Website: apple-inc
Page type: receipt
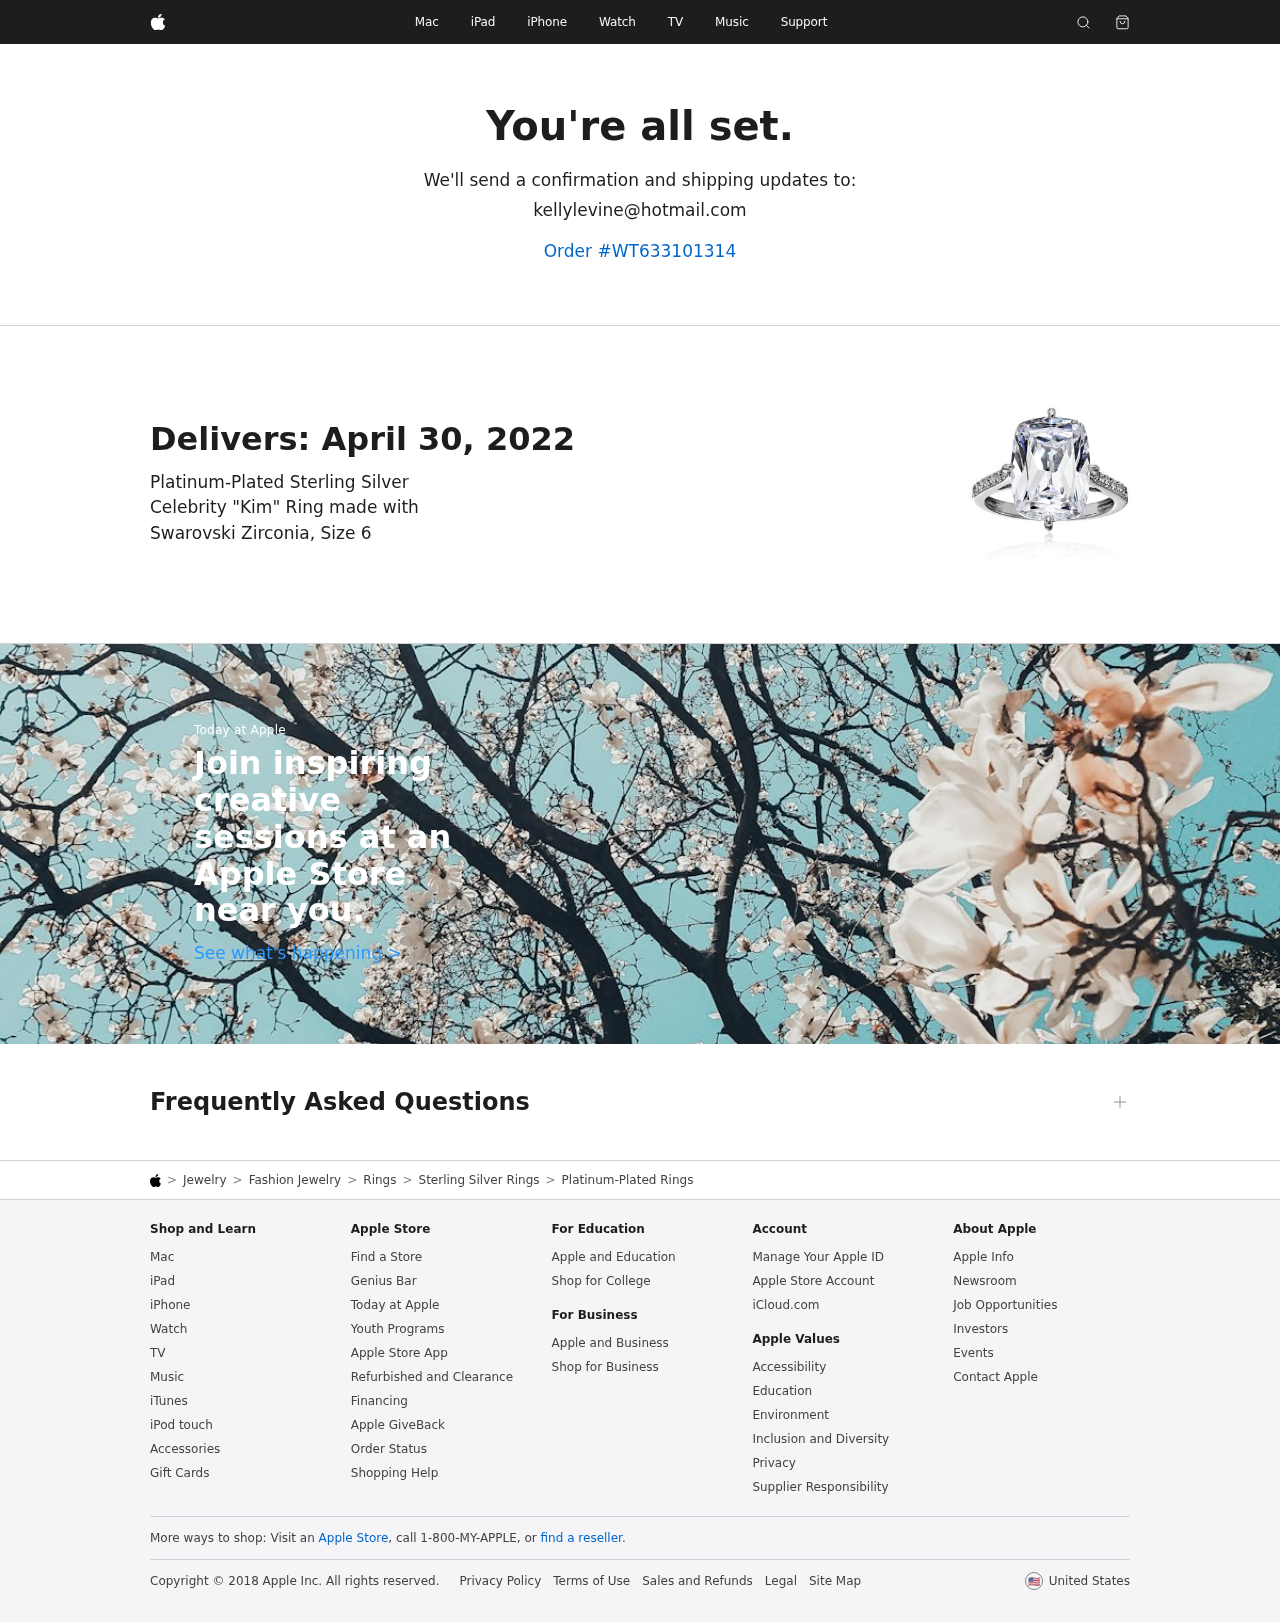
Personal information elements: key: PII_EMAIL
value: kellylevine@hotmail.com
Product elements: key: PRODUCT1_BREADCRUMB
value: Jewelry
Fashion Jewelry
Rings
Sterling Silver Rings
Platinum-Plated Rings
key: PRODUCT1_NAME
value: Platinum-Plated Sterling Silver Celebrity "Kim" Ring made with Swarovski Zirconia, Size 6
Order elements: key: ORDER_ID
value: Order #WT633101314
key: ORDER_DELIVERY_DATE
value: April 30, 2022